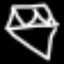
Label: diamond